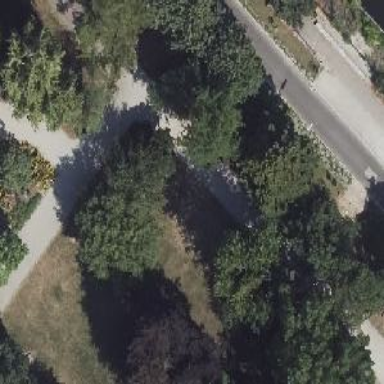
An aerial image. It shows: Broadleaved deciduous tree located in park.